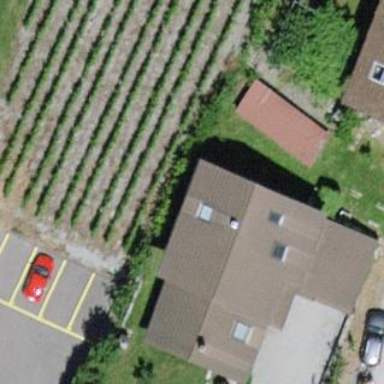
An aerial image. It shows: Vineyard growing grapes.